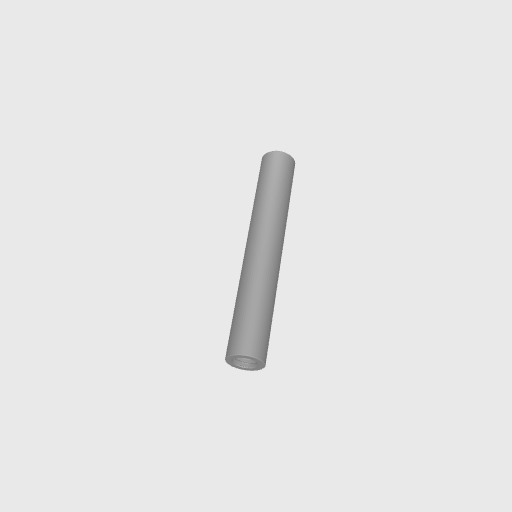
Part: Standoff6OD38